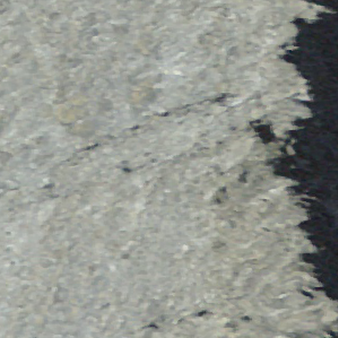
Label: other